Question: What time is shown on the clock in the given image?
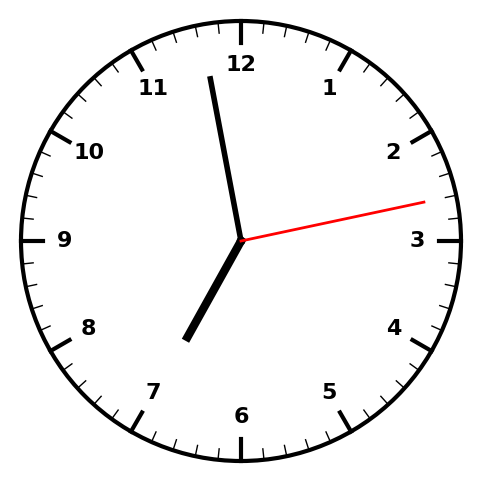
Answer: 06:58:13